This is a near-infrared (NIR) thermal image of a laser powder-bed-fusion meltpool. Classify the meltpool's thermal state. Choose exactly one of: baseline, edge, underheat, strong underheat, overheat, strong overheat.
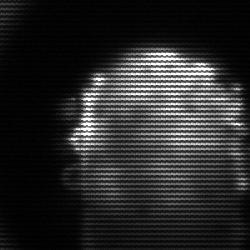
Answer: baseline